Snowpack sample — Loveland Pass, Silver Plume, Colorado, USA (2/11/26, 12:00 PM MST)
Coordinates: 39.663, -105.886
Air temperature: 35 °F
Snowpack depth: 82 cm
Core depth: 10 cm
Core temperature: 17.6 °F
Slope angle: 13°, slope face: 12°
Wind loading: high
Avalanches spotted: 1
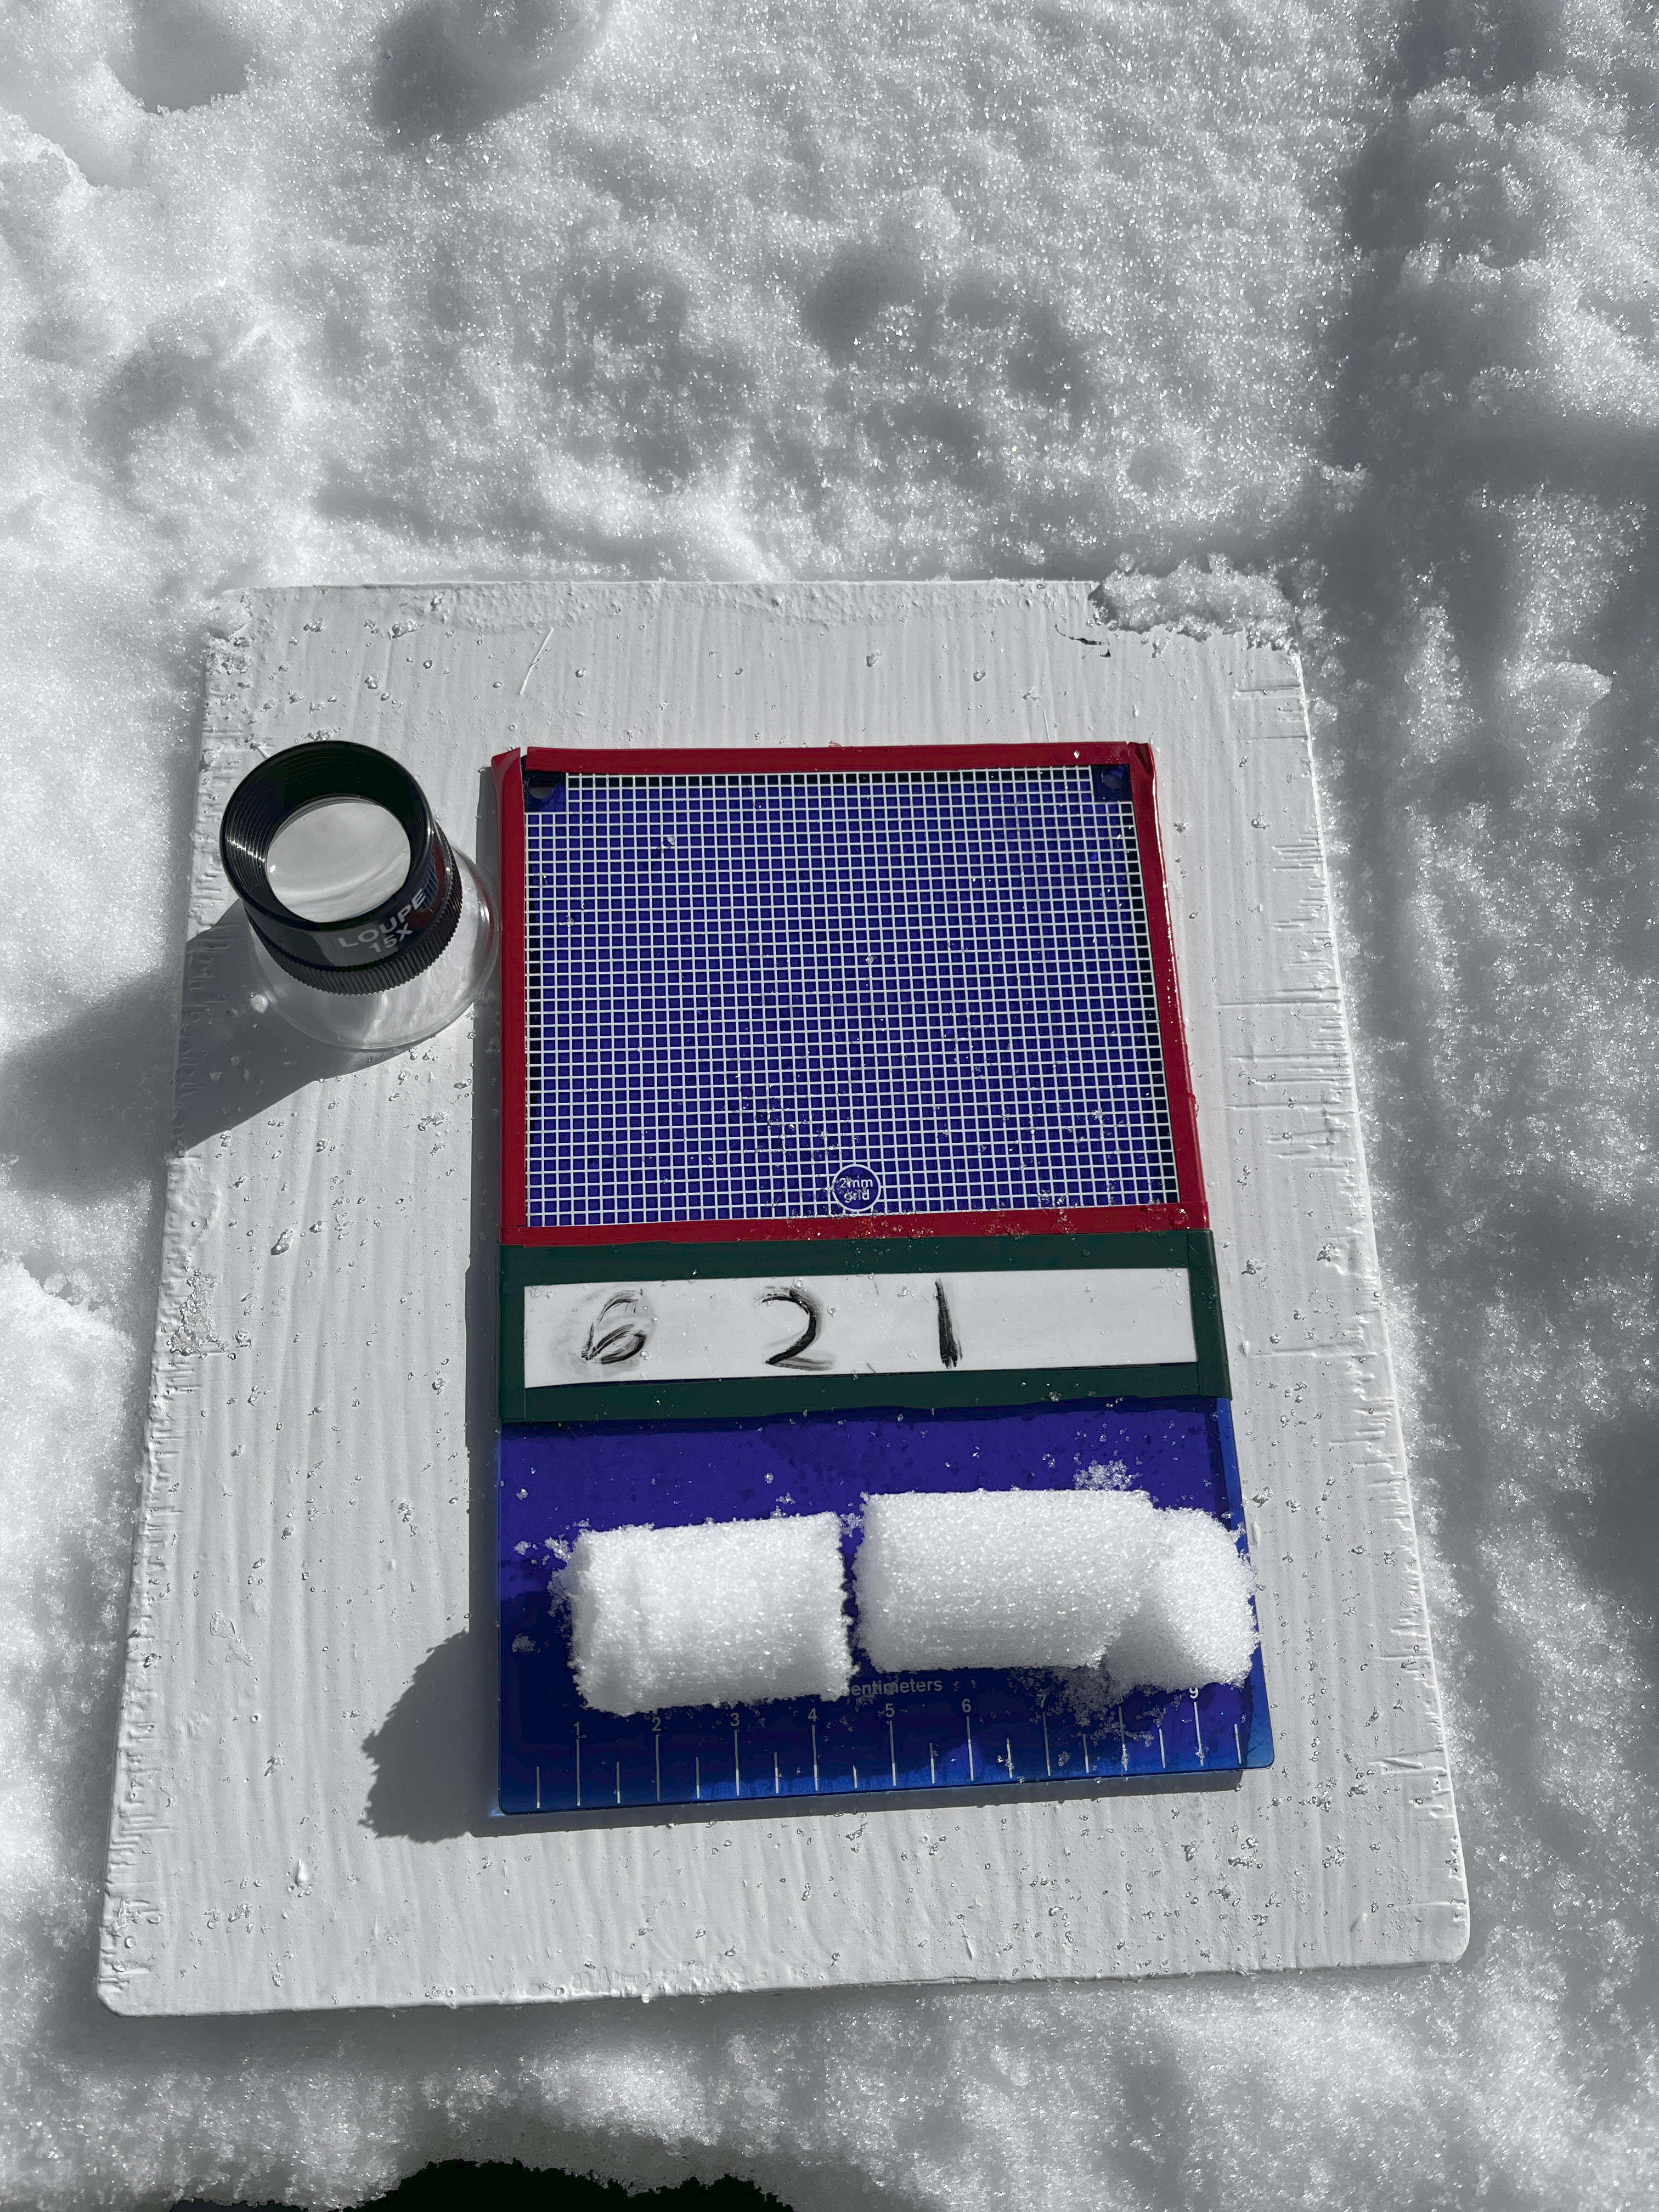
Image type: crystal_card
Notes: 1 small avalanche spotted on the north side of the bowl, lots of wind loading